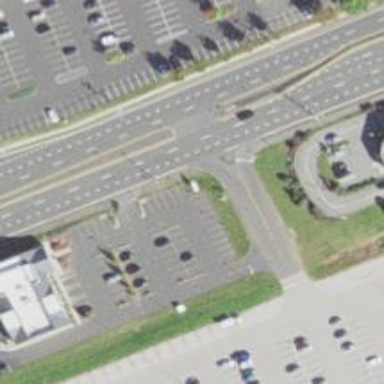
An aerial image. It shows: Secondary link road with asphalt surface.